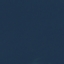
Land use / land cover: SeaLake